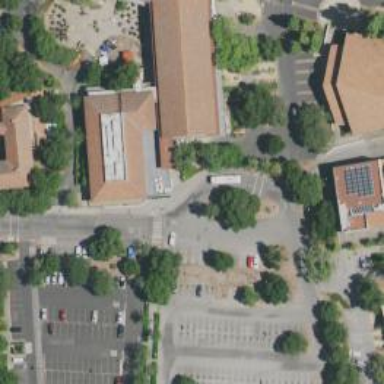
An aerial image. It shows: Parking space.